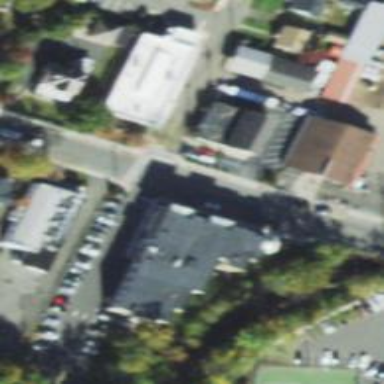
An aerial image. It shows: Veterinary facility.